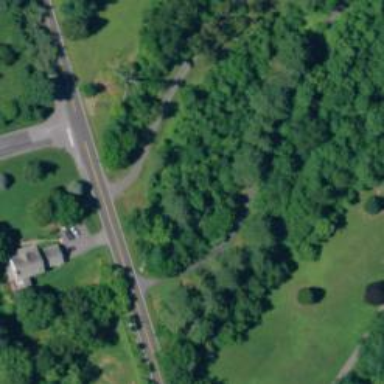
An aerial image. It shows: Driveway leading to service road.